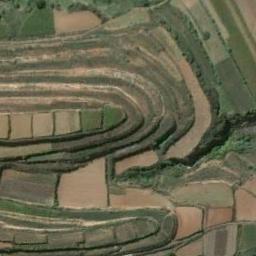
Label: terrace